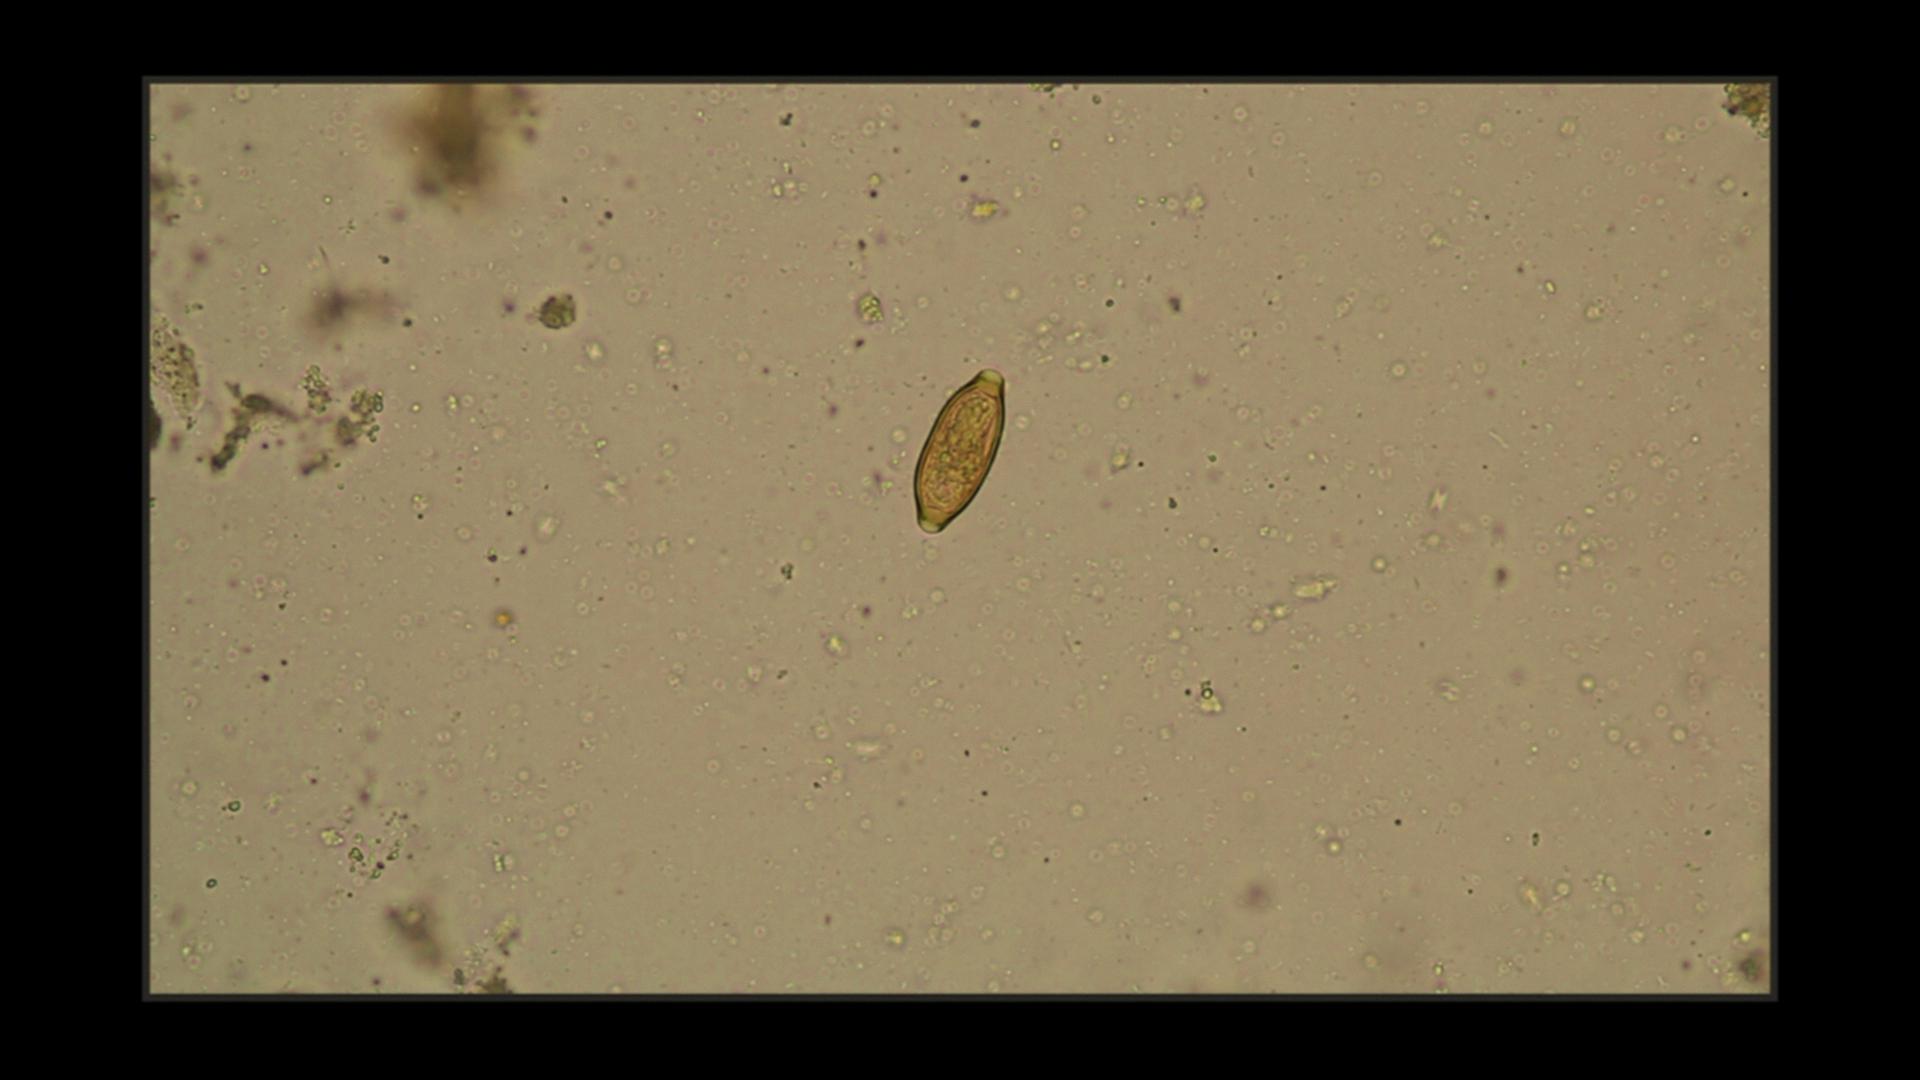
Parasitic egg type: Trichuris trichiura